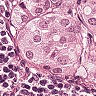
Metastatic tissue present: yes